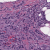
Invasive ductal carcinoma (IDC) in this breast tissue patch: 1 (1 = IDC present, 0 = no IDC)